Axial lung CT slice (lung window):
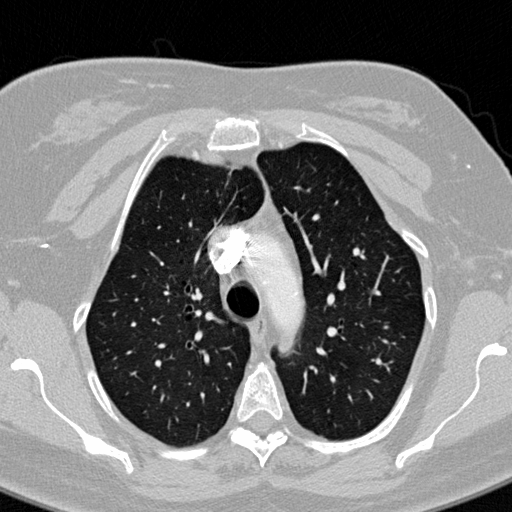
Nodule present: no